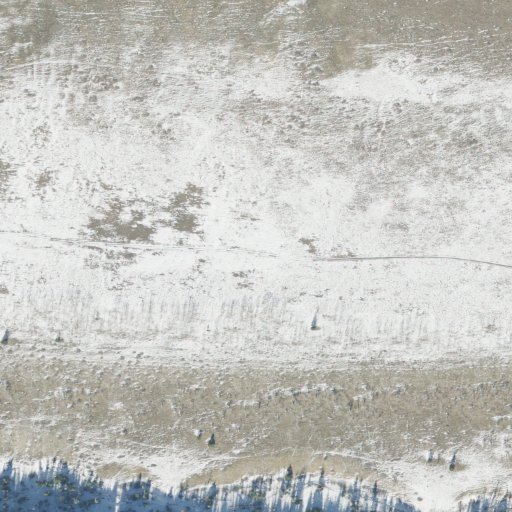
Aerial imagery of plain(s) in Utah named Long Flat containing shrub, deciduous forest, and evergreen forest